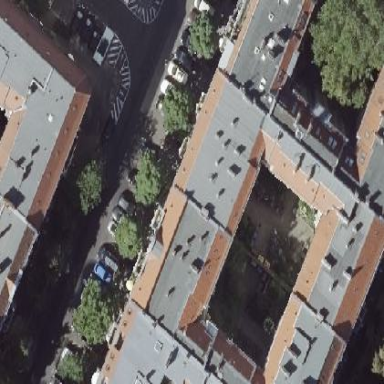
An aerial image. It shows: Residential building with grey exterior and red gambrel roof made of roof tiles.